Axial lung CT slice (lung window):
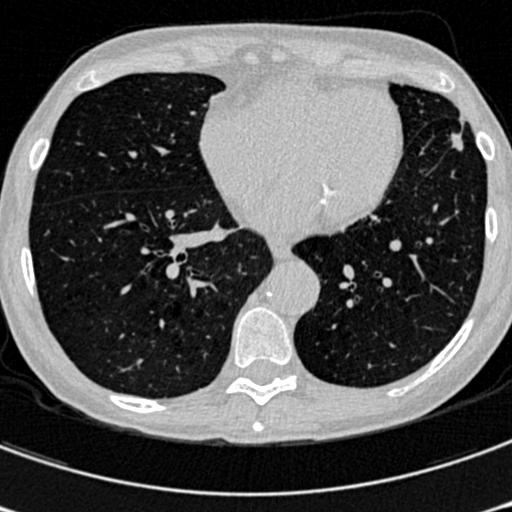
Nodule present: no